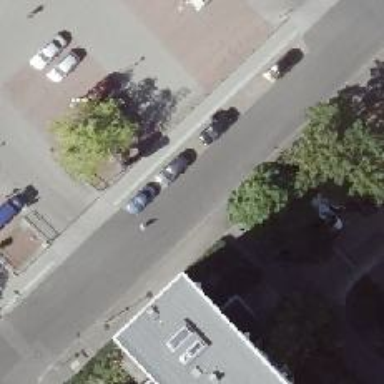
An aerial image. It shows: Residential road with asphalt surface. There is lane for parallel parking on the left side with sett surface.